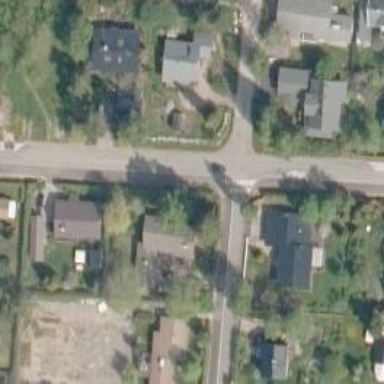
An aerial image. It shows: Uncontrolled crossing on the road.